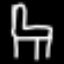
Label: chair